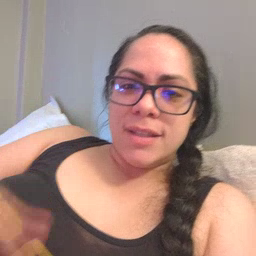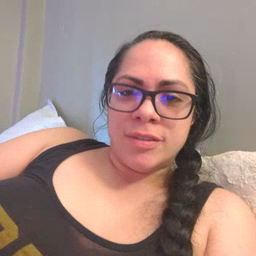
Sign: bye